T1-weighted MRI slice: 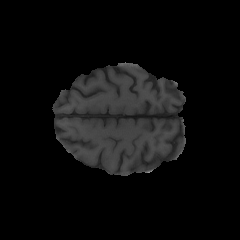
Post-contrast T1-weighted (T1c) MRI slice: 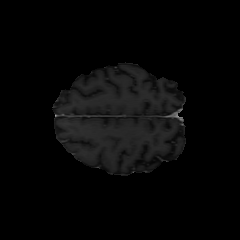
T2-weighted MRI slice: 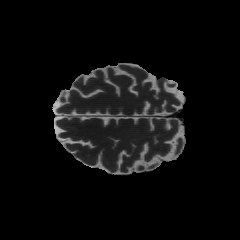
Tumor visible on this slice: no